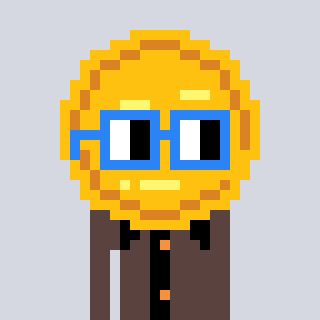
a pixel art character with square blue glasses, a medal-shaped head and a darkbrown-colored body on a cool background